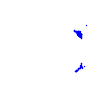
Particle: electron